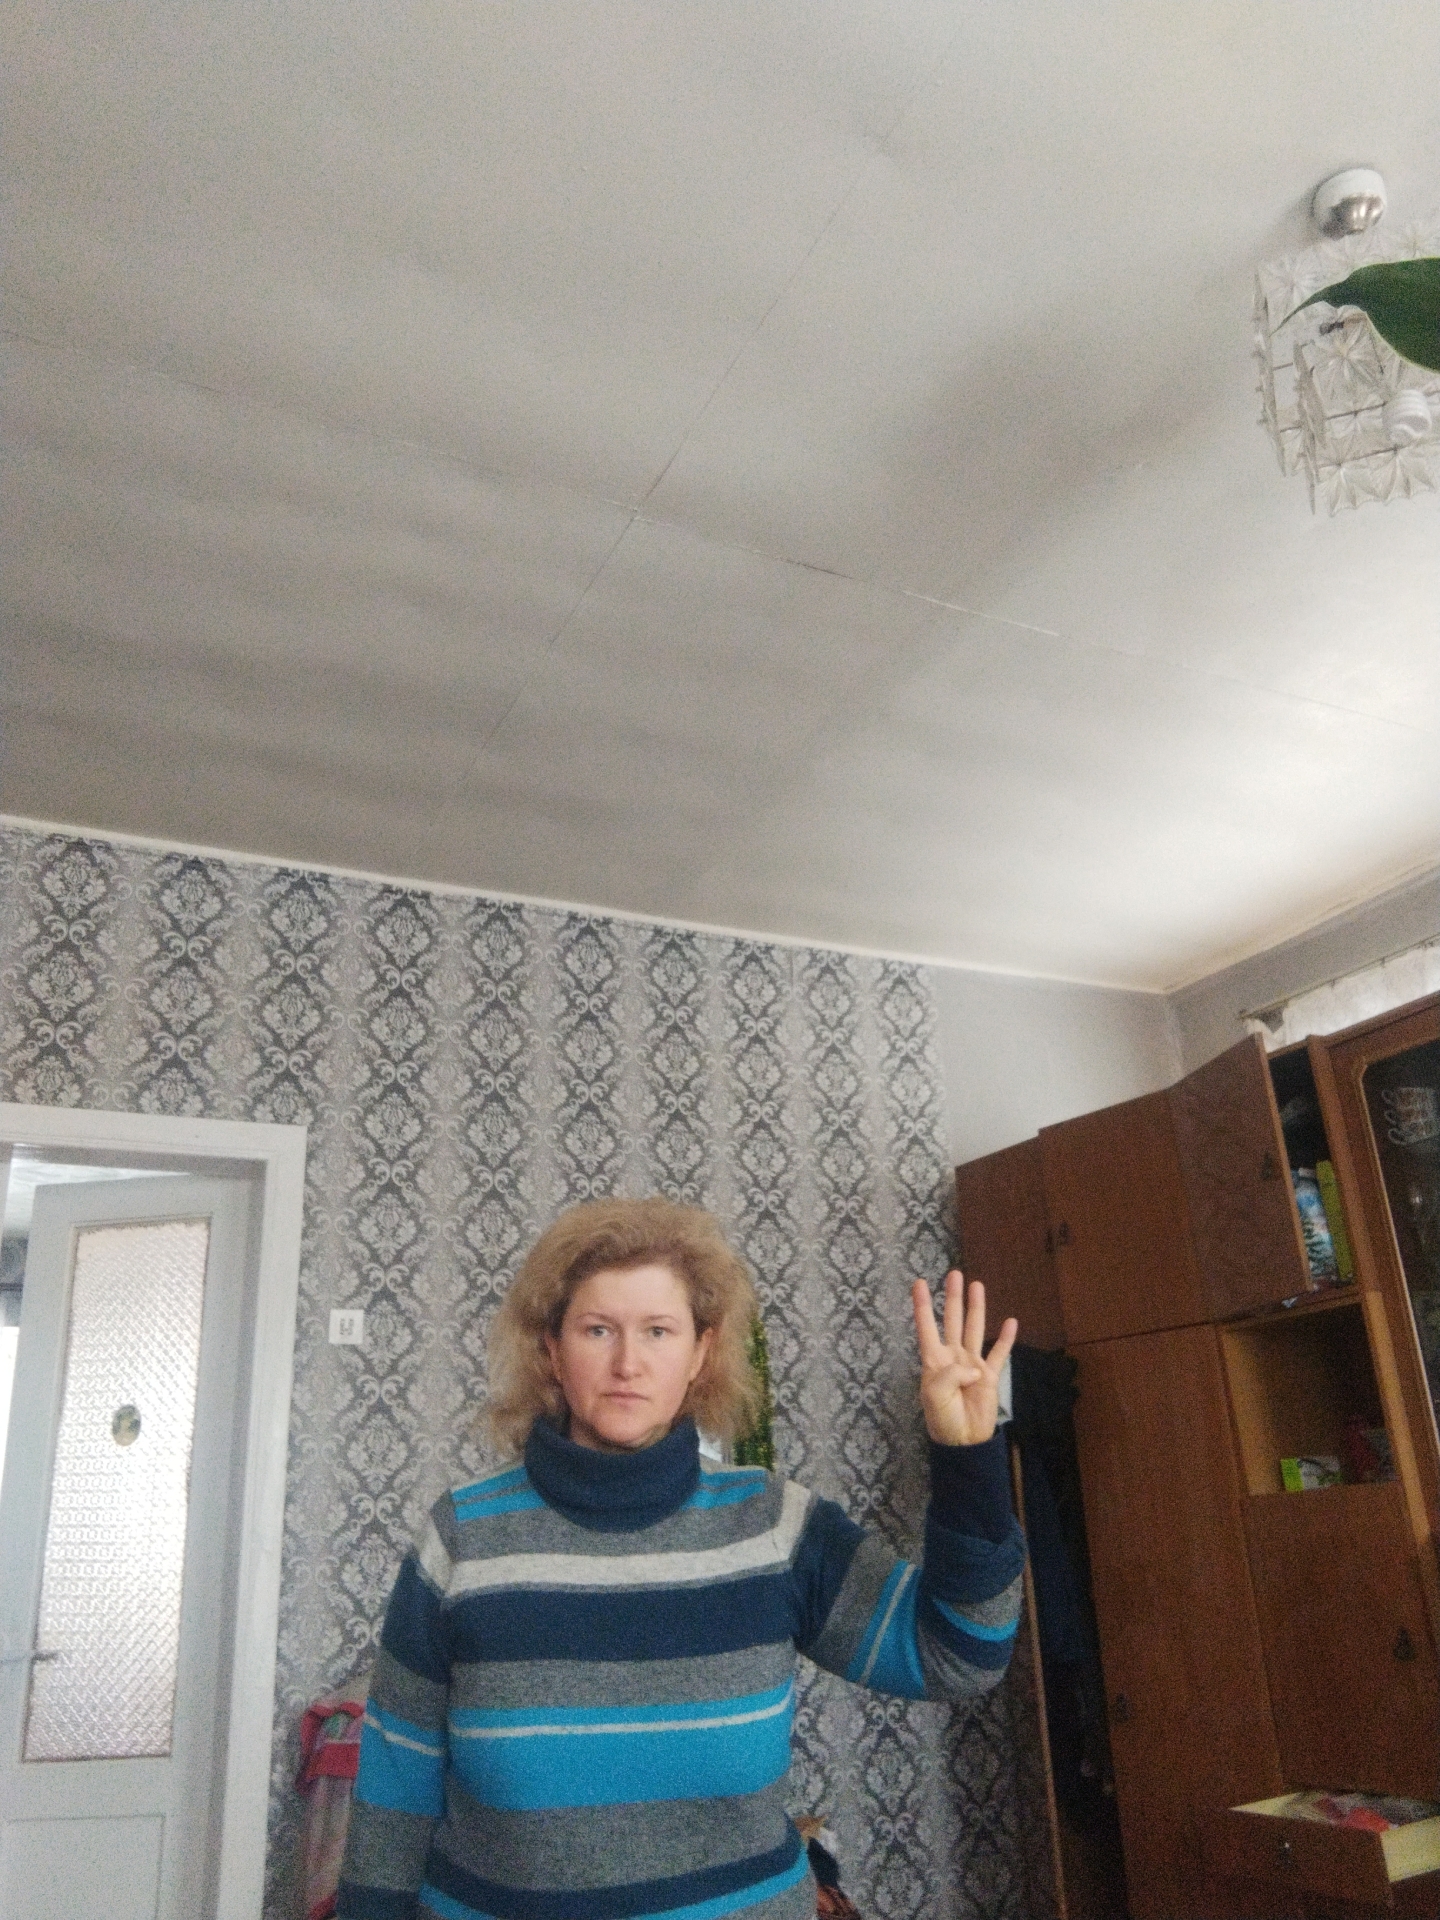
Label: noise